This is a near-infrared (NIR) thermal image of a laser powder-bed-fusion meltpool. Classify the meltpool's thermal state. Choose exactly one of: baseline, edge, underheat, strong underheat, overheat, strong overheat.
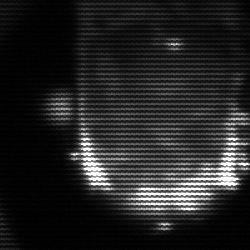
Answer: baseline